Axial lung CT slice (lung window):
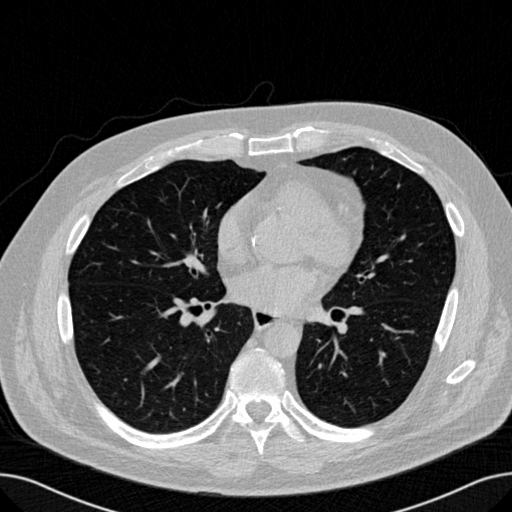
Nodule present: no